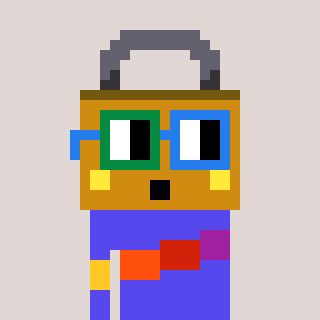
a pixel art character with square green and blue glasses, a lock-shaped head and a computerblue-colored body on a warm background